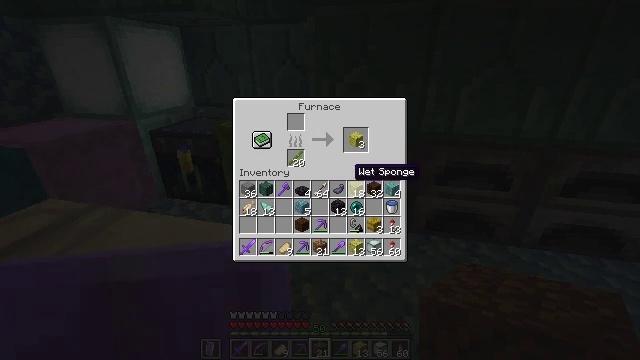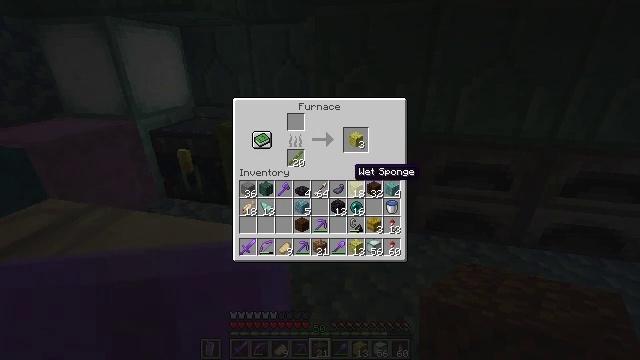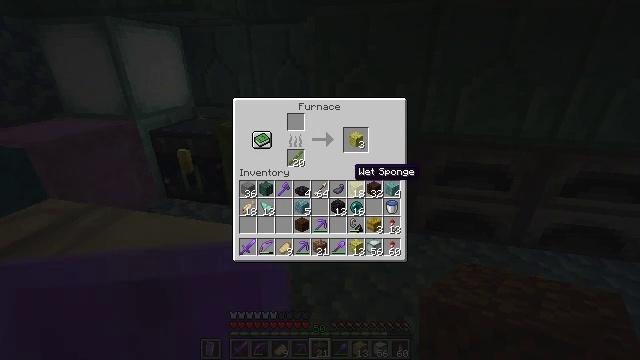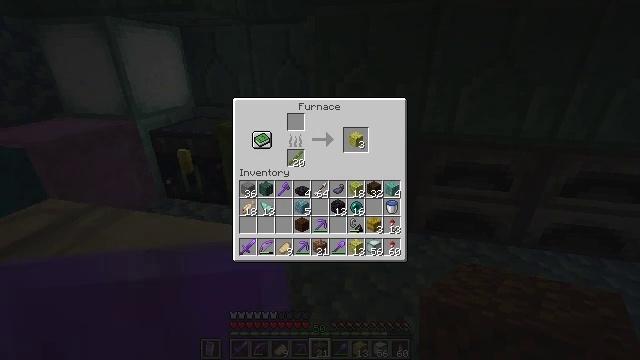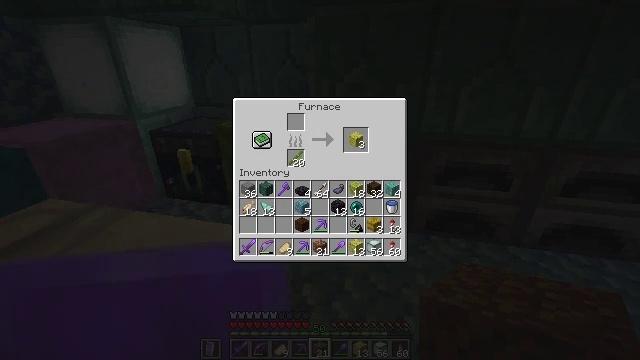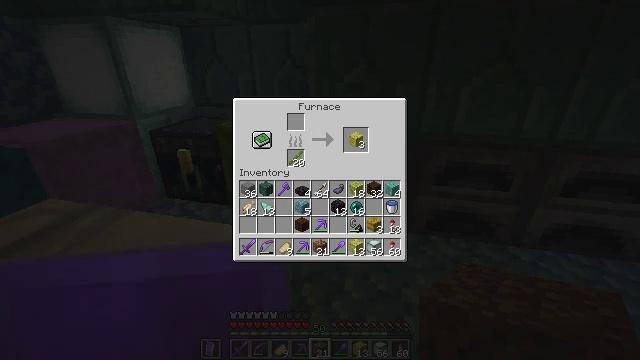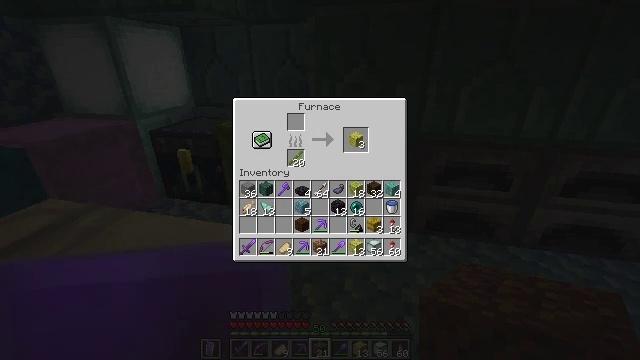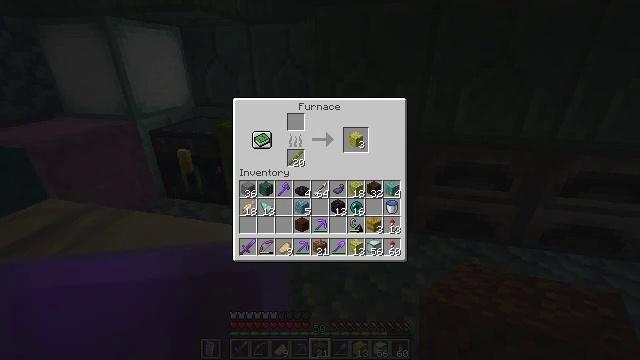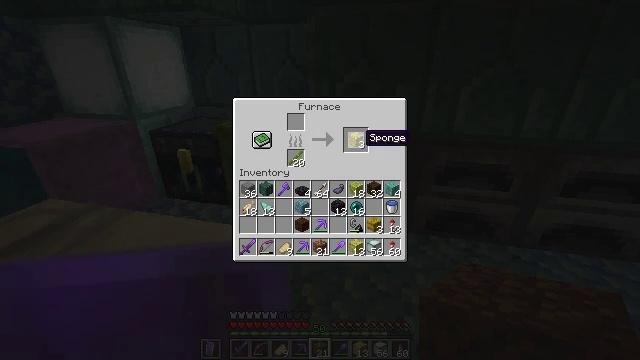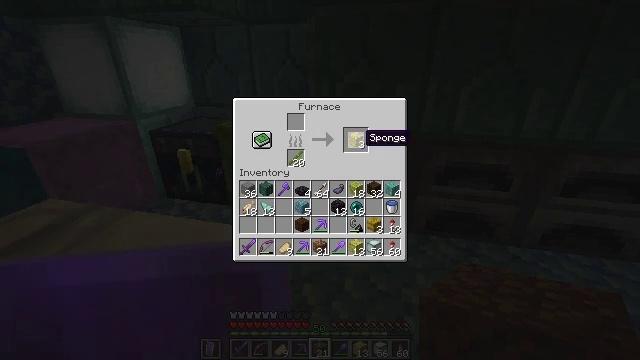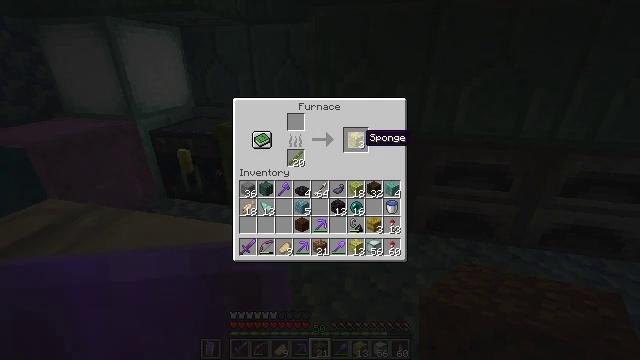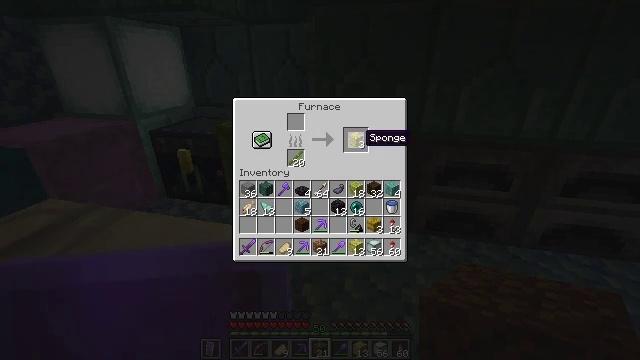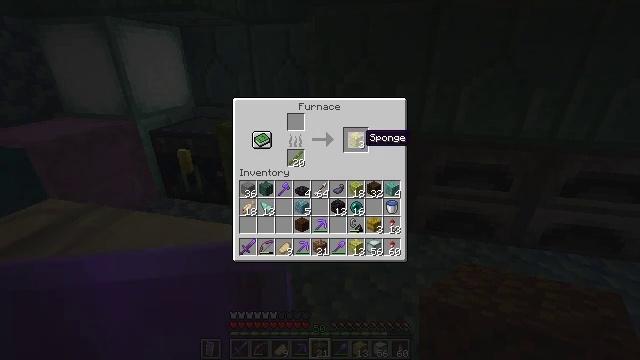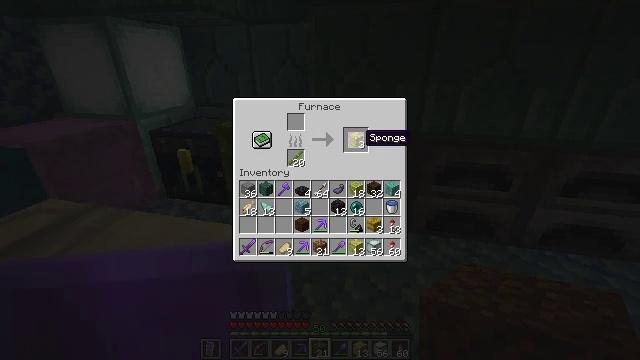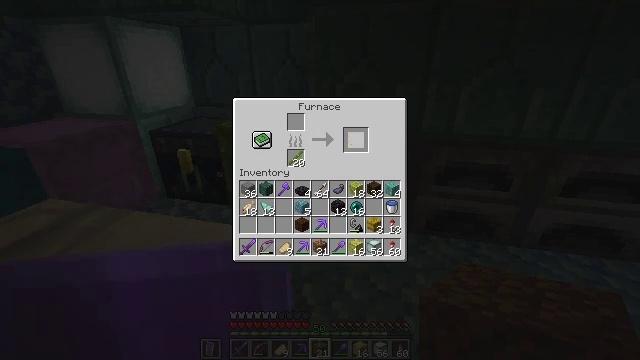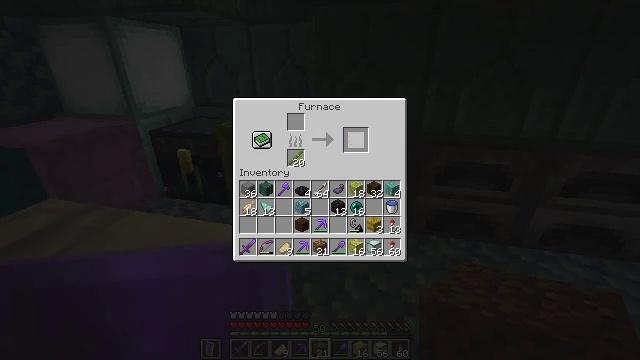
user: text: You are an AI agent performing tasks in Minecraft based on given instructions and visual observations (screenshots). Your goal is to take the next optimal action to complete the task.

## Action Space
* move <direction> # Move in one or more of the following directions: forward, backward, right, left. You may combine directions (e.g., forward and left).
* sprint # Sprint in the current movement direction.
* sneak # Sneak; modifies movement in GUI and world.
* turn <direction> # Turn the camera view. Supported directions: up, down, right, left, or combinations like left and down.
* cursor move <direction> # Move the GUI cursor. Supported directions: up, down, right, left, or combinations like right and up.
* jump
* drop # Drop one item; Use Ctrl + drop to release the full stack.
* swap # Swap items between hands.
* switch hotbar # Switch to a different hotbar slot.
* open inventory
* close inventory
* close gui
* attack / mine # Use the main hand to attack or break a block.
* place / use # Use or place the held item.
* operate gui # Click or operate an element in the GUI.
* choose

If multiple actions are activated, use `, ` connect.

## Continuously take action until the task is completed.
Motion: motion action
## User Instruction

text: craft item sponge
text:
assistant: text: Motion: no_op
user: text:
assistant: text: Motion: no_op
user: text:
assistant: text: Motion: turn up
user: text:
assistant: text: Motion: turn up
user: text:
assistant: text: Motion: no_op
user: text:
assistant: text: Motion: no_op
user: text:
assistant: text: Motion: turn up
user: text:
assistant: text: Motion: no_op
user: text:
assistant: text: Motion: no_op
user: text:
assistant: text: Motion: no_op
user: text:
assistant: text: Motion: no_op
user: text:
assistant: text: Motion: sneak
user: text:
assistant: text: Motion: sneak
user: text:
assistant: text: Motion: sneak, attack / mine
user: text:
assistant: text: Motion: sneak, attack / mine
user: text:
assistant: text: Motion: sneak, attack / mine
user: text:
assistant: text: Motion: sneak, attack / mine
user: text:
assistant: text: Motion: sneak
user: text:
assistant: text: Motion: sneak